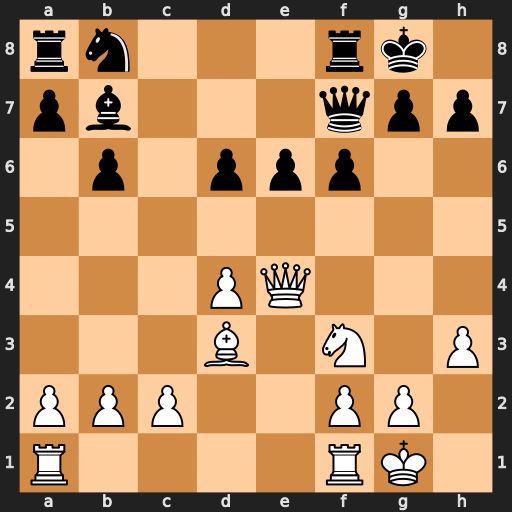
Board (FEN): rn3rk1/pb3qpp/1p1ppp2/8/3PQ3/3B1N1P/PPP2PP1/R4RK1
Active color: w
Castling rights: -
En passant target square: -
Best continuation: Qxh7#